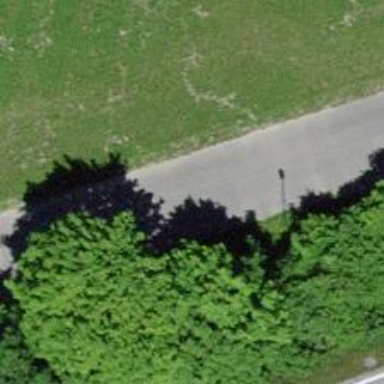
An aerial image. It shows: Unclassified road with asphalt surface.